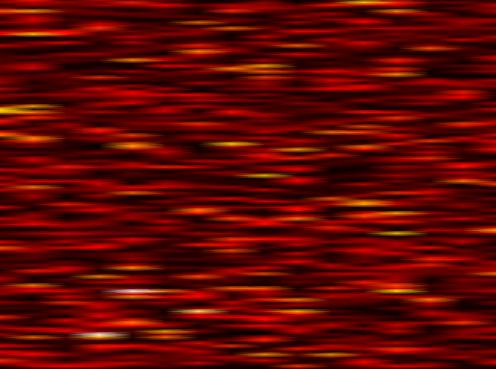
Label: UFMC